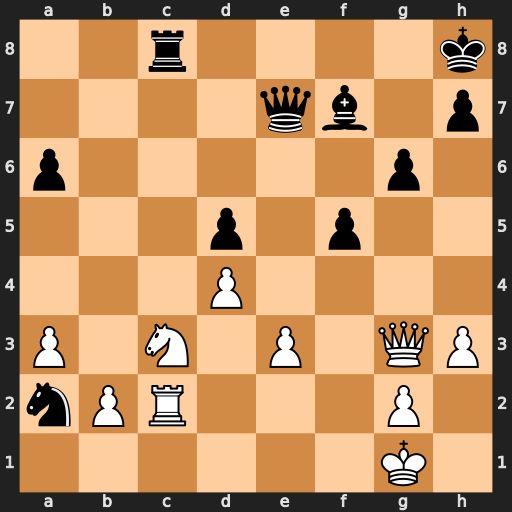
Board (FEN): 2r4k/4qb1p/p5p1/3p1p2/3P4/P1N1P1QP/nPR3P1/6K1
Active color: w
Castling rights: -
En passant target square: -
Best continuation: Nxd5 Qe6 Rxc8+